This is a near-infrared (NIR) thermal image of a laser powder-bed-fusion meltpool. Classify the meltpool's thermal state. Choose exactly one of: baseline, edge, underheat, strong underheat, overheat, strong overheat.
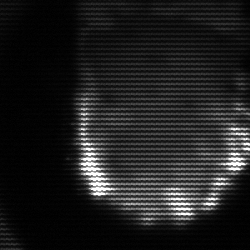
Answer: baseline